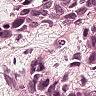
Metastatic tissue present: yes